Question: I'm trying to install parcel and used the command given in the official documentation
'''
npm install --save-dev parcel
'''
It outputs some warnings saying it's deprecated and errors as follows.
'''
npm WARN deprecated request-promise-native@1.0.9: request-promise-native has been deprecated because it extends the now deprecated request package, see https://github.com/request/request/issues/3142
npm WARN deprecated har-validator@5.1.5: this library is no longer supported
npm WARN deprecated querystring@0.2.0: The querystring API is considered Legacy. new code should use the URLSearchParams API instead.
npm WARN deprecated uuid@3.4.0: Please upgrade to version 7 or higher. Older versions may use Math.random() in certain circumstances, which is known to be problematic. See https://v8.dev/blog/math-random for details.
npm WARN deprecated request@2.88.2: request has been deprecated, see https://github.com/request/request/issues/3142
npm ERR! code 1
npm ERR! path D:\Courses\Front-End\Workspace\Trainings & Challenges\Jonas Schmedtman\17-Modern JS\node_modules\lmdb-store
npm ERR! command failed
npm ERR! command C:\WINDOWS\system32\cmd.exe /d /s /c node-gyp-build
npm ERR! The system cannot find the path specified.
npm ERR! internal/modules/cjs/loader.js:905
npm ERR! throw err;
npm ERR! ^
npm ERR!
npm ERR! Error: Cannot find module 'D:\Courses\Front-End\Workspace\node-gyp-build\bin.js'
npm ERR! at Function.Module._resolveFilename (internal/modules/cjs/loader.js:902:15)
npm ERR! at Function.Module._load (internal/modules/cjs/loader.js:746:27)
npm ERR! at Function.executeUserEntryPoint [as runMain] (internal/modules/run_main.js:76:12)
npm ERR! at internal/main/run_main_module.js:17:47 {
npm ERR! code: 'MODULE_NOT_FOUND',
npm ERR! requireStack: []
npm ERR! }
npm ERR! A complete log of this run can be found in:
npm ERR! C:\Users\Muhammad\AppData\Local\npm-cache\_logs\2021-12-22T14_51_13_204Z-debug-0.log
'''
Here's a screenshot:

Eventually parcel isn't installed. any help please.
I'm using VS code on Win 11.
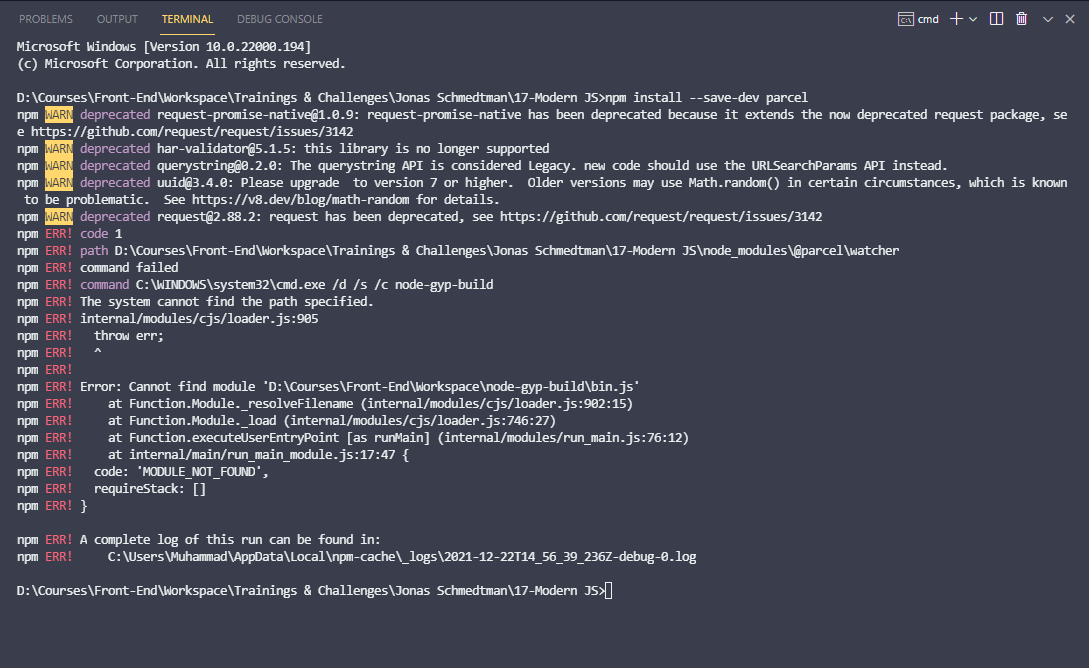
Answer: I tried to install parcel again today with some patience and it worked.
It turned out that my address has a folder with an ampersand '&' in it that causes the problem even though that the folder name contains a space. Wierd thing that other packages was installed successfully without having any problem.
Old Address:
'''
D:\Courses\Front-End\Workspace\Trainings & Challenges\Jonas Schmedtman-Modern JS
'''
New Address:
'''
D:\Courses\Front-End\Workspace\Trainings Challenges\Jonas Schmedtman-Modern JS
'''